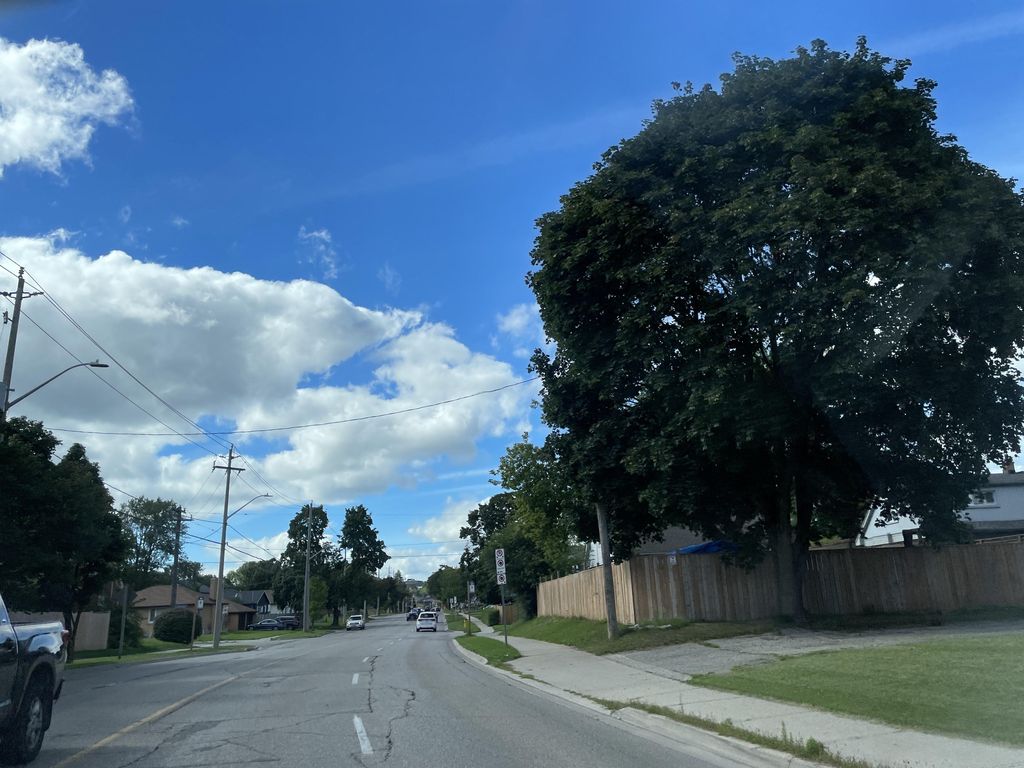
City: kitchener-waterloo